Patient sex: M
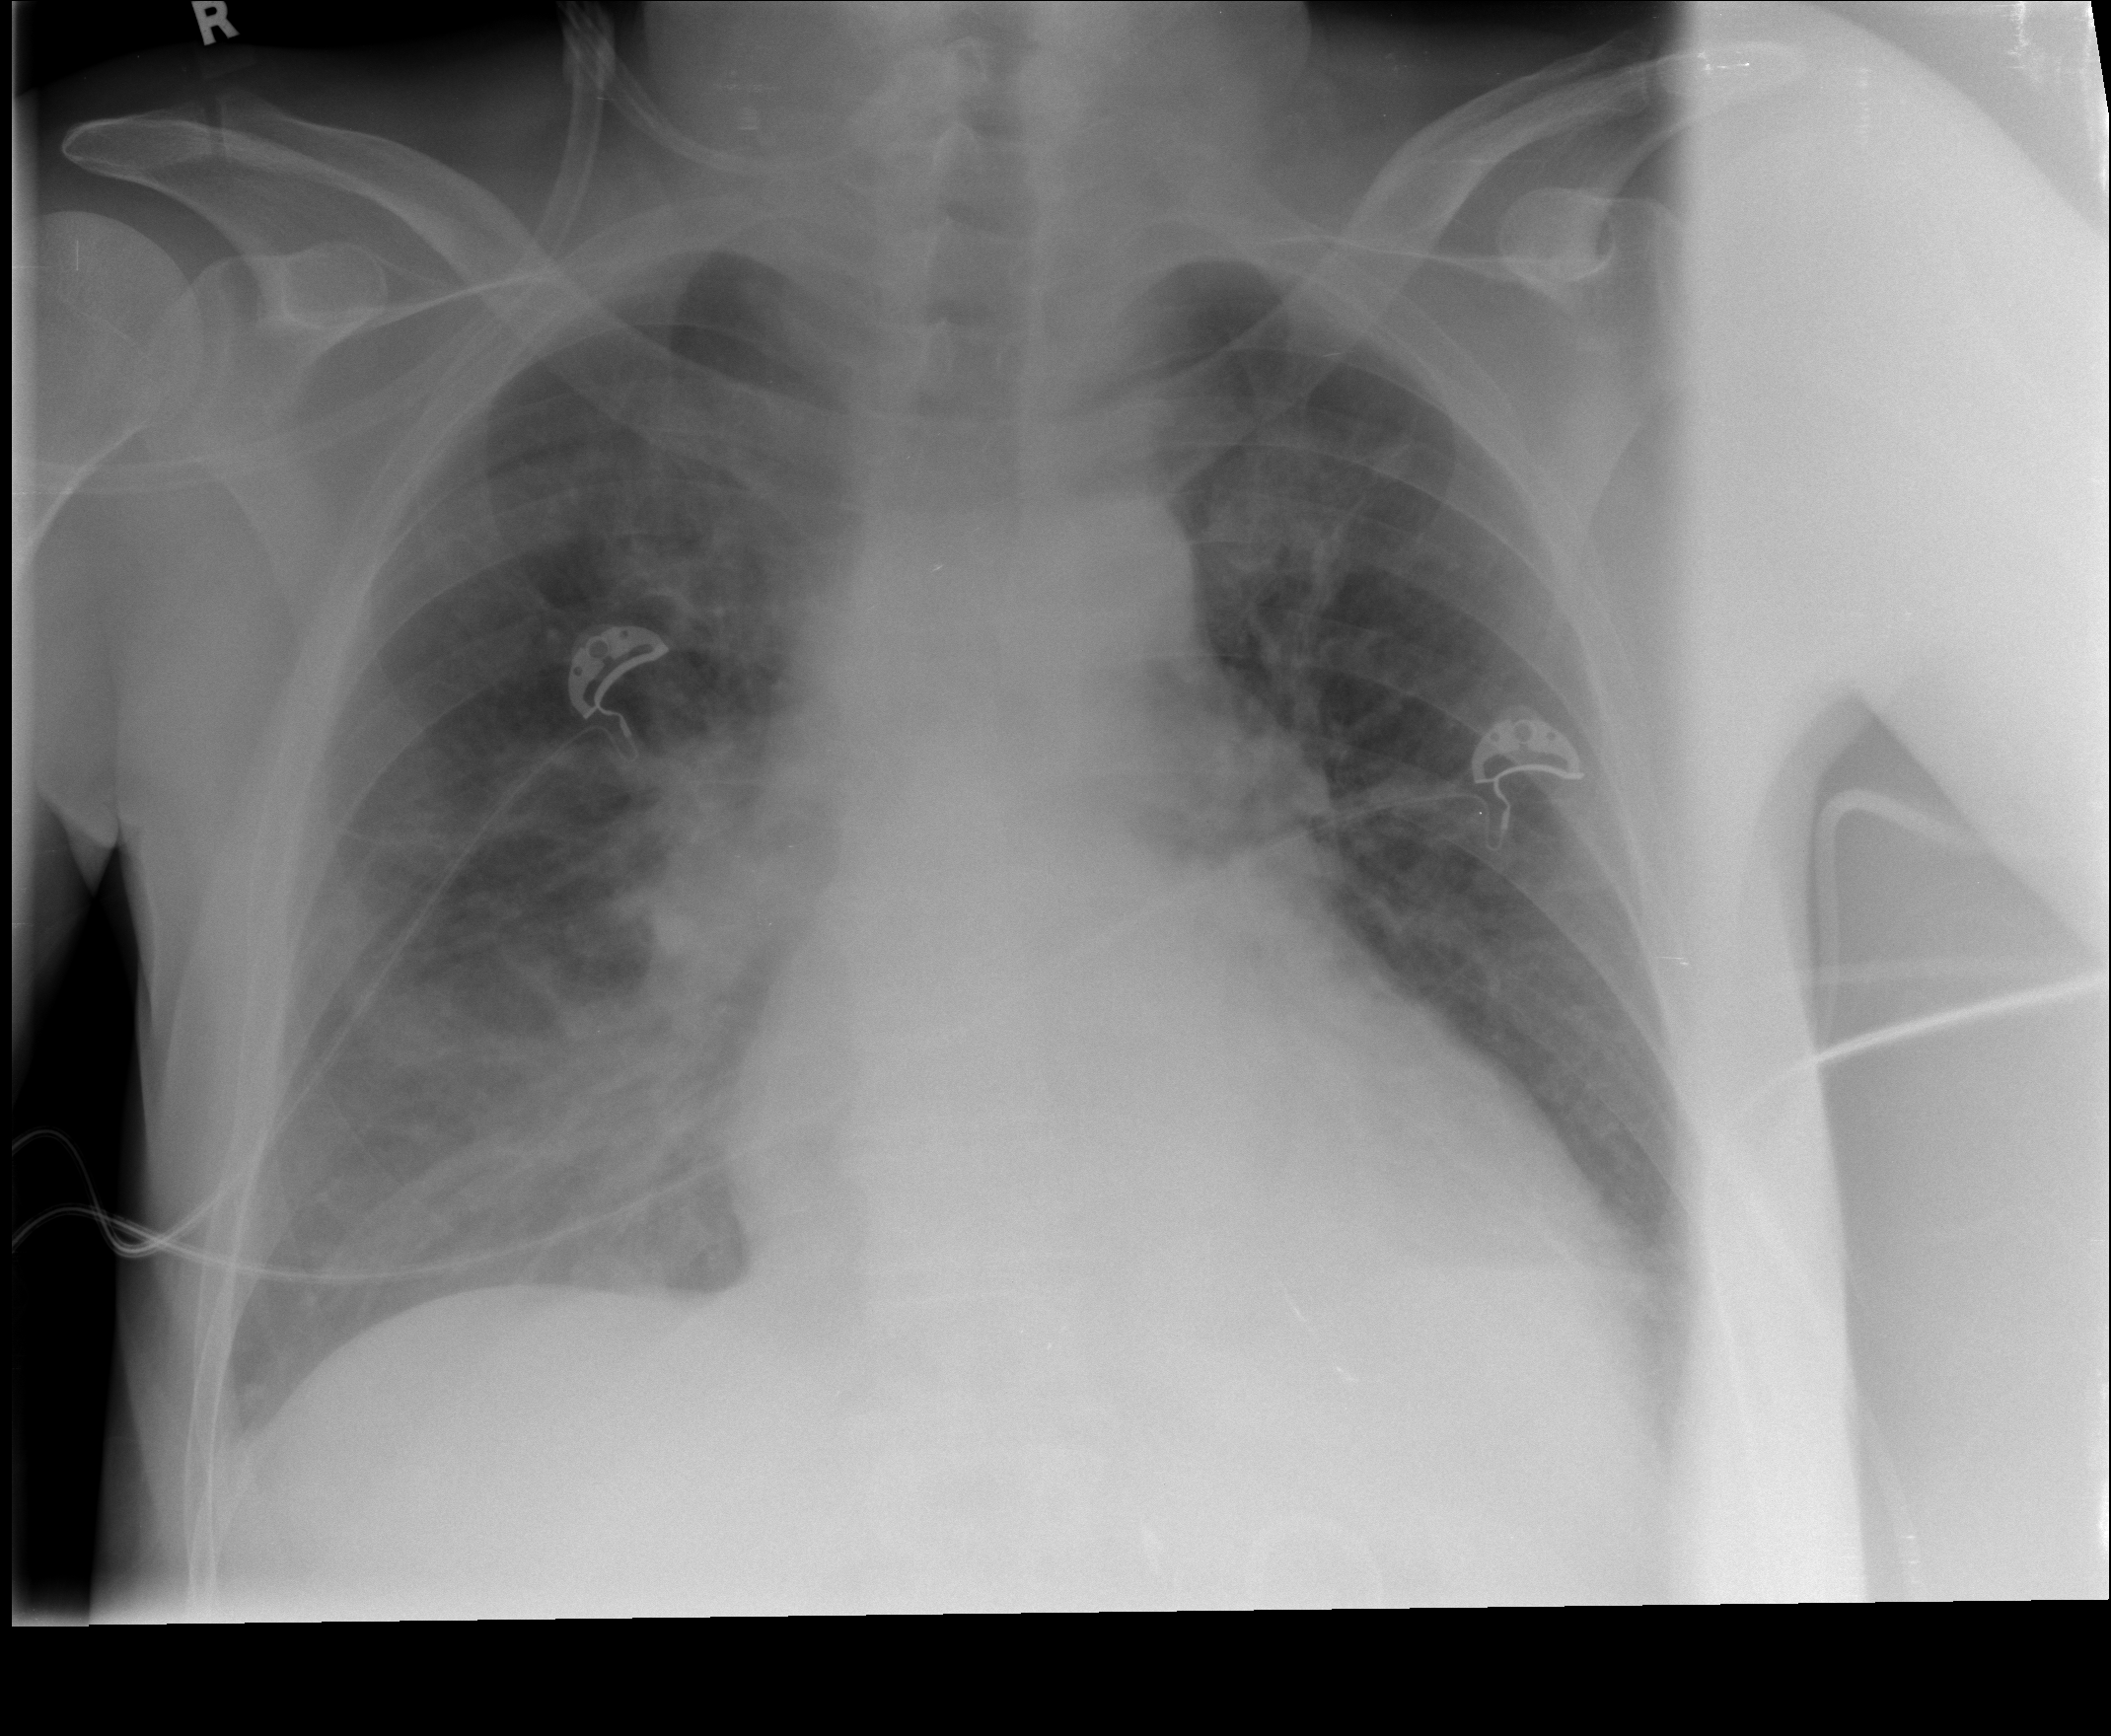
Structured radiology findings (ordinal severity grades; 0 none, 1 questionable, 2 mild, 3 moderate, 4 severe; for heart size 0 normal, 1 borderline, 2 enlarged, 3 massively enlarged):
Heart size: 2
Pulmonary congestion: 2
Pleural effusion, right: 0
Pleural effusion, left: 1
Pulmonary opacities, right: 2
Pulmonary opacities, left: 0
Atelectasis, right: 2
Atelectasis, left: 2